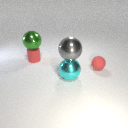
small red rubber cylinder behind large cyan metal sphere